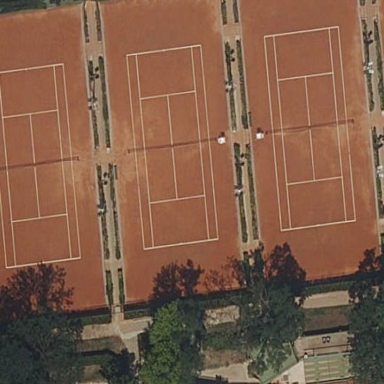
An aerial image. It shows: Tennis court on pitch designated for leisure land.